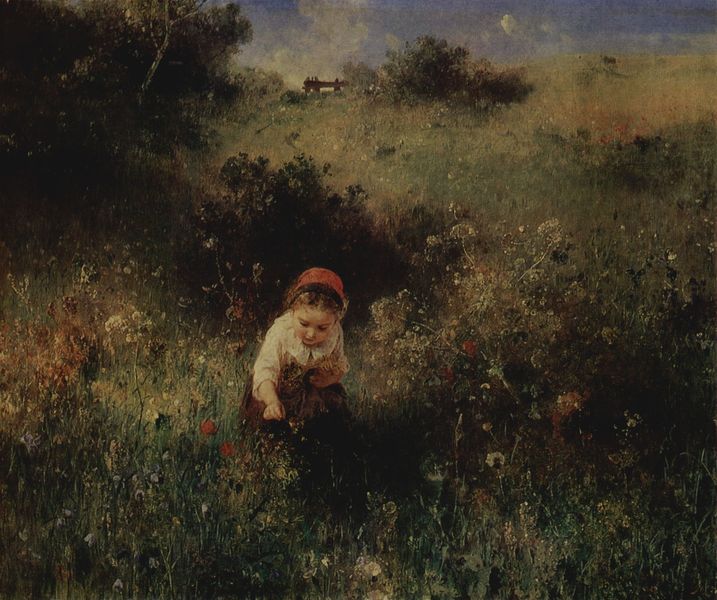
Titel: Ein Mädchen auf dem Feld
Künstler: Ludwig Knaus
Standort: Sankt Petersburg
Institution: Eremitage
Schlagwörter: baum, blau, blätter, dunkel, gemälde, hand, himmel, schatten, weiß, wolken, bäume, grün, impressionismus, landschaft, mädchen, blume, blumen, bunt, frau, haar, hell, hintergrund, holz, hut, kleid, licht, mund, nase, pastell, schwarz, blick, blüten, gras, rasen, rot, weg, wiese, zaun, haube, rock, kappe, mütze, bluse, gesicht, kragen, spitze, hände, birke, feld, gräser, horizont, natur, wind, busch, büsche, gebüsch, sonne, sträucher, haare, realismus, kind, pflanzen, scheitel, tal, genre, pflücken, sommer, ernte, hang, klein, baby, bank, romantik, ölgemälde, kopftuch, monet, strauss, konzentriert, blumenwiese, frühling, blumenstrauß, heide, beeren, mohn, knien, liebermann, thoma, kniend, lenbach, claude, brocken, waldmüller, wildniss, dirndl, feldblumen, grüm, rotkäppchen, lieblich, bauernmädchen, blumenpflücken, sommerwiese, bung, käppchen, wildblumen, blumenpflückerin, gifeld, rotkäpchen, strauch pflücken